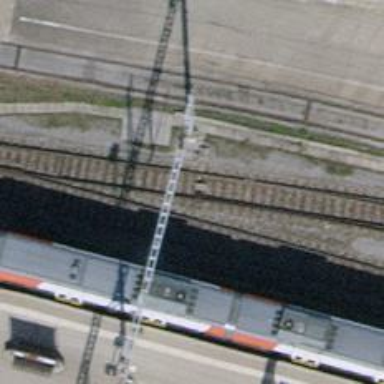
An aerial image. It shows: Railway switch.